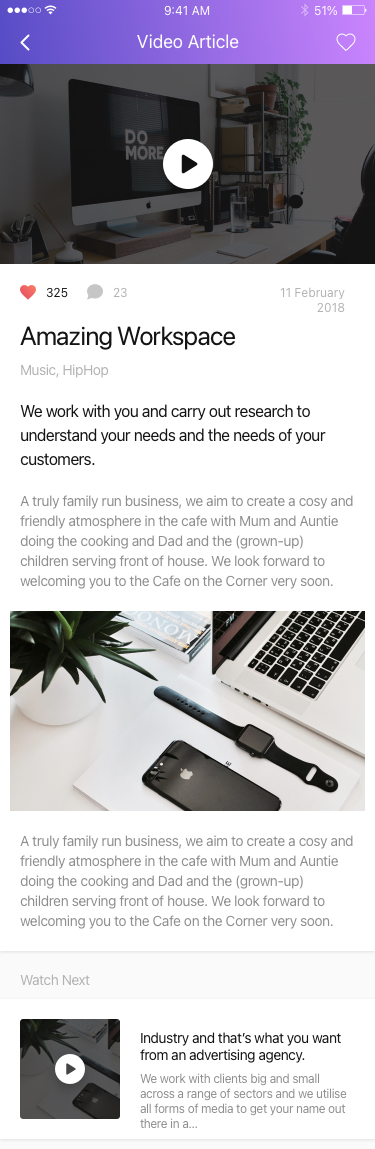
Text in this UI design:
Industry and that’s what you want from an advertising agency.
We work with clients big and small across a range of sectors and we utilise all forms of media to get your name out there in a…
Watch Next
A truly family run business, we aim to create a cosy and friendly atmosphere in the cafe with Mum and Auntie doing the cooking and Dad and the (grown-up) children serving front of house. We look forward to welcoming you to the Cafe on the Corner very soon.
A truly family run business, we aim to create a cosy and friendly atmosphere in the cafe with Mum and Auntie doing the cooking and Dad and the (grown-up) children serving front of house. We look forward to welcoming you to the Cafe on the Corner very soon.
We work with you and carry out research to understand your needs and the needs of your customers.
Amazing Workspace
Music, HipHop
11 February 2018
23
325
Video Article